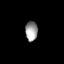
Tissue: lung
Cell type: Endothelial cells
Senescence score: 0.6953
Nuclear area (px): 239
Mean DAPI intensity: 154.49